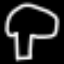
Label: mushroom